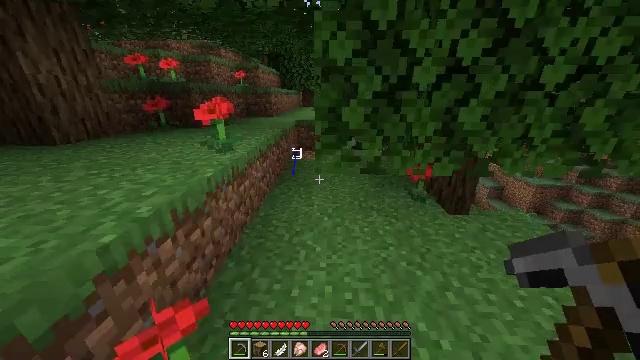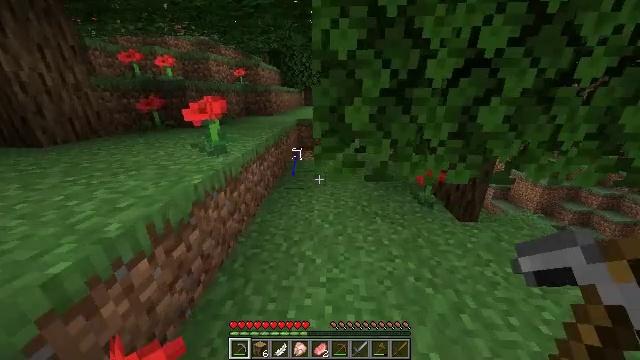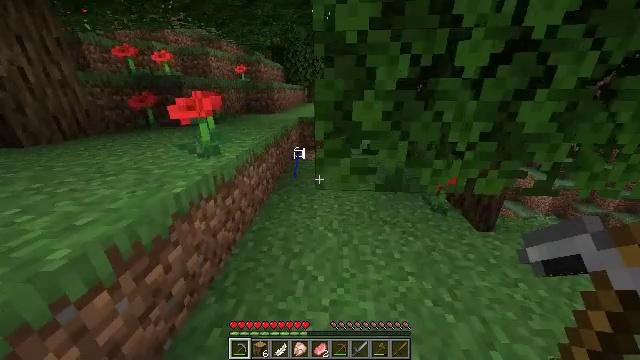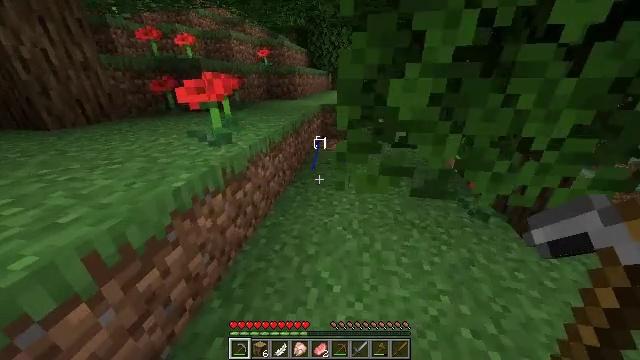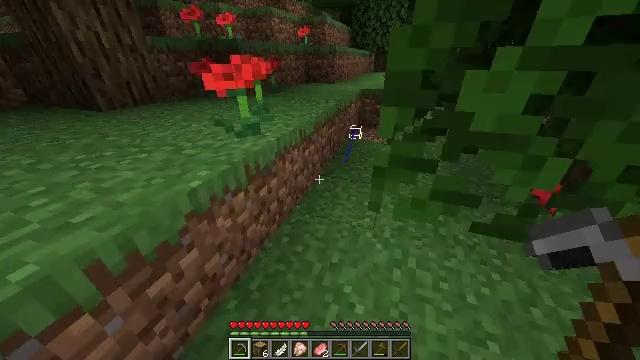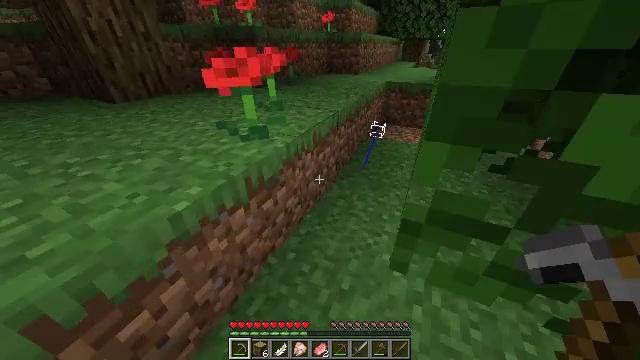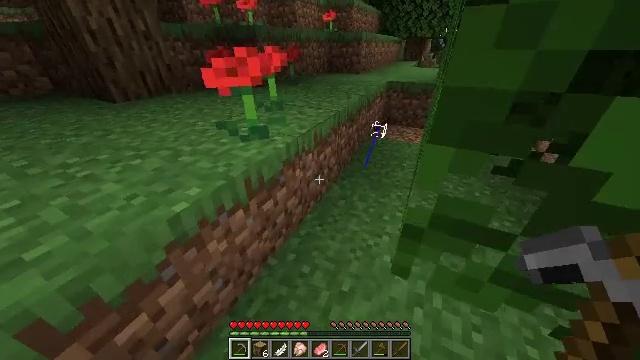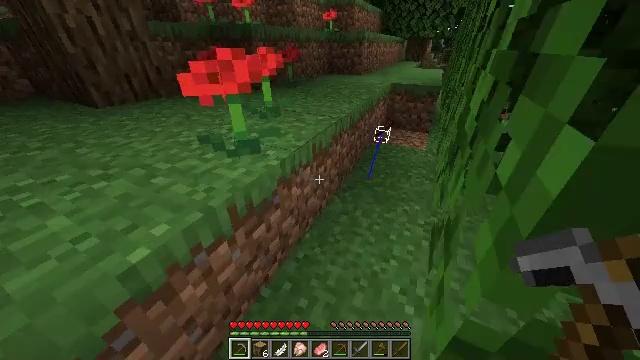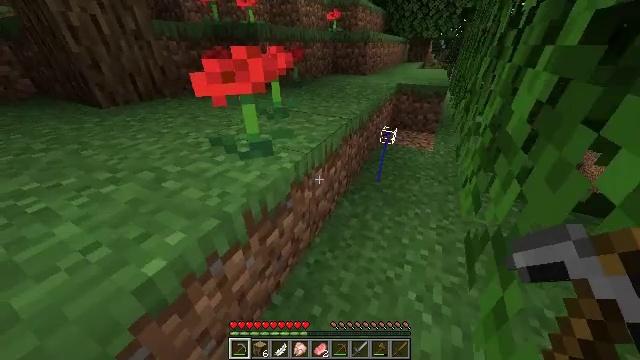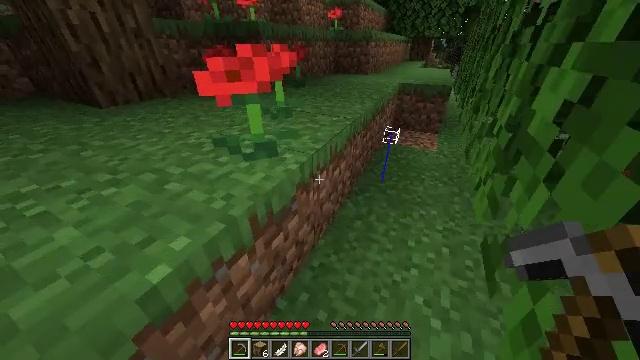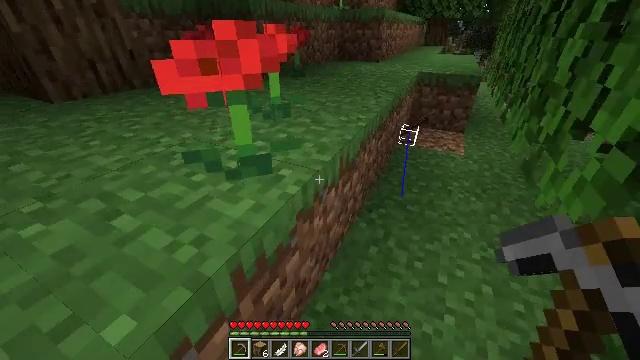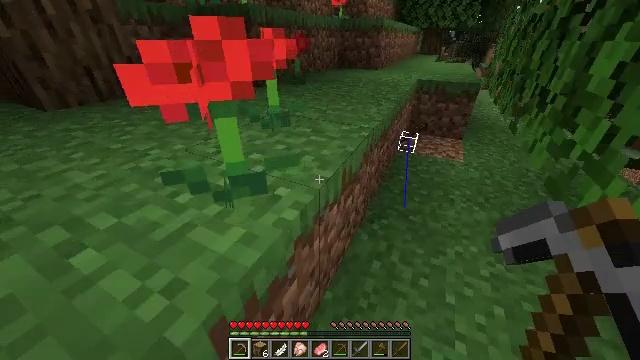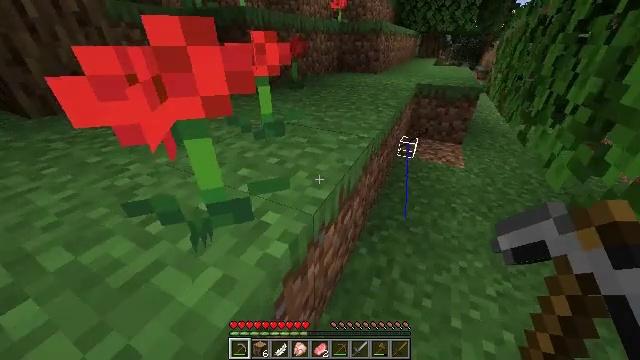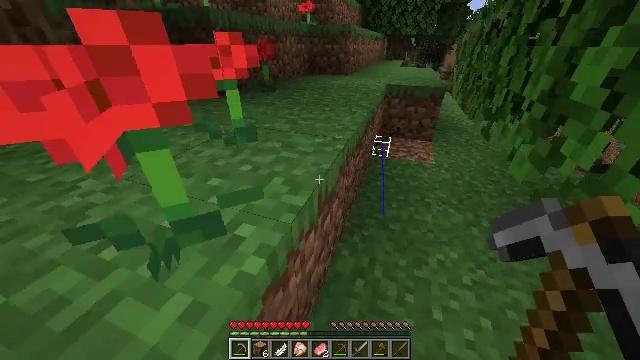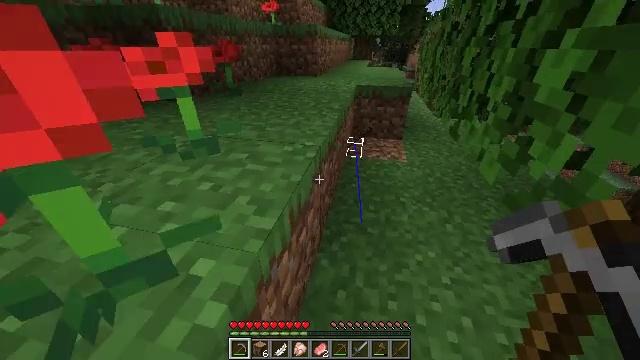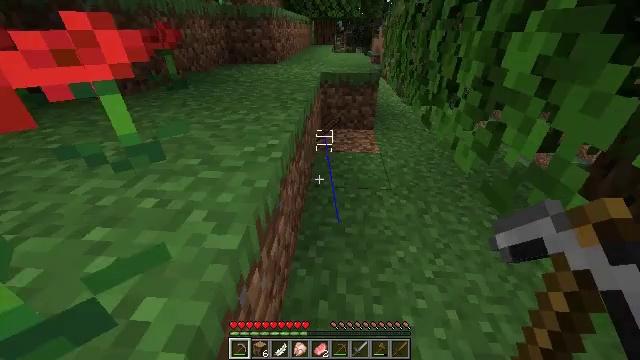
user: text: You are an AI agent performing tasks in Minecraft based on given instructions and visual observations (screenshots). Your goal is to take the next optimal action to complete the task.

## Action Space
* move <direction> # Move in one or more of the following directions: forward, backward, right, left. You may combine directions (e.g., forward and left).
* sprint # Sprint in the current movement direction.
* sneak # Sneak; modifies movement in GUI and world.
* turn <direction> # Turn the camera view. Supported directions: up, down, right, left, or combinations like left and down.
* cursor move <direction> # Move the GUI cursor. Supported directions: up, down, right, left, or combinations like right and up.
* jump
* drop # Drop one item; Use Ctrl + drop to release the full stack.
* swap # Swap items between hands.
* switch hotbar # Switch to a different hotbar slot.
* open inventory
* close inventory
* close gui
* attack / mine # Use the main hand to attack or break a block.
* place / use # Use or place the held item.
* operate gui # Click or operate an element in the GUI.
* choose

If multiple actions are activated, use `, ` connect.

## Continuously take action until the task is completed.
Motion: motion action
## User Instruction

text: Gather oak leaves by attacking.
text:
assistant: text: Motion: move forward, sprint
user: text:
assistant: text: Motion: move forward, sprint, turn left
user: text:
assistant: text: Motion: move forward, sprint, turn left and down
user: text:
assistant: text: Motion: move forward, sprint, turn left and down
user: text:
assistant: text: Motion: move forward, sprint, turn left and down
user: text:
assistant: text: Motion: move forward, sprint
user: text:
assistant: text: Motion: move forward, sprint
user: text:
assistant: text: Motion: move forward, sprint
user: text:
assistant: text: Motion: move forward, sprint
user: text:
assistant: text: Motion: move forward, sprint
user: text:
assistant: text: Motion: move forward
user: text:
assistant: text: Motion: move forward
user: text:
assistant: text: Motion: turn right
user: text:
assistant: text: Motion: turn right
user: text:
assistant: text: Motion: turn right
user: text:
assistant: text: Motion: no_op
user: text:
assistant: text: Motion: move forward
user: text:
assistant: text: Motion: move forward
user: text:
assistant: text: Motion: move forward
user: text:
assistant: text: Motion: move forward
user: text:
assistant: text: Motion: move forward
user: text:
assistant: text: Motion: move forward, turn down
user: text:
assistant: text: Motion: move forward, turn down
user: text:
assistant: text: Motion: move forward, turn down
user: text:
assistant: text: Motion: move forward, turn down
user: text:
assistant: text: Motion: move forward, turn down
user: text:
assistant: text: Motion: move forward
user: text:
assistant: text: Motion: move forward
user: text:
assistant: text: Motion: no_op
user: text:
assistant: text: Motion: no_op